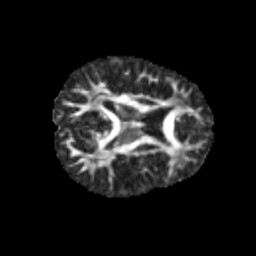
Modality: FA
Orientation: axial
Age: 9
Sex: male
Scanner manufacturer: siemens
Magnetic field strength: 3 T
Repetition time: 3.8 s
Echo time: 0.07 s